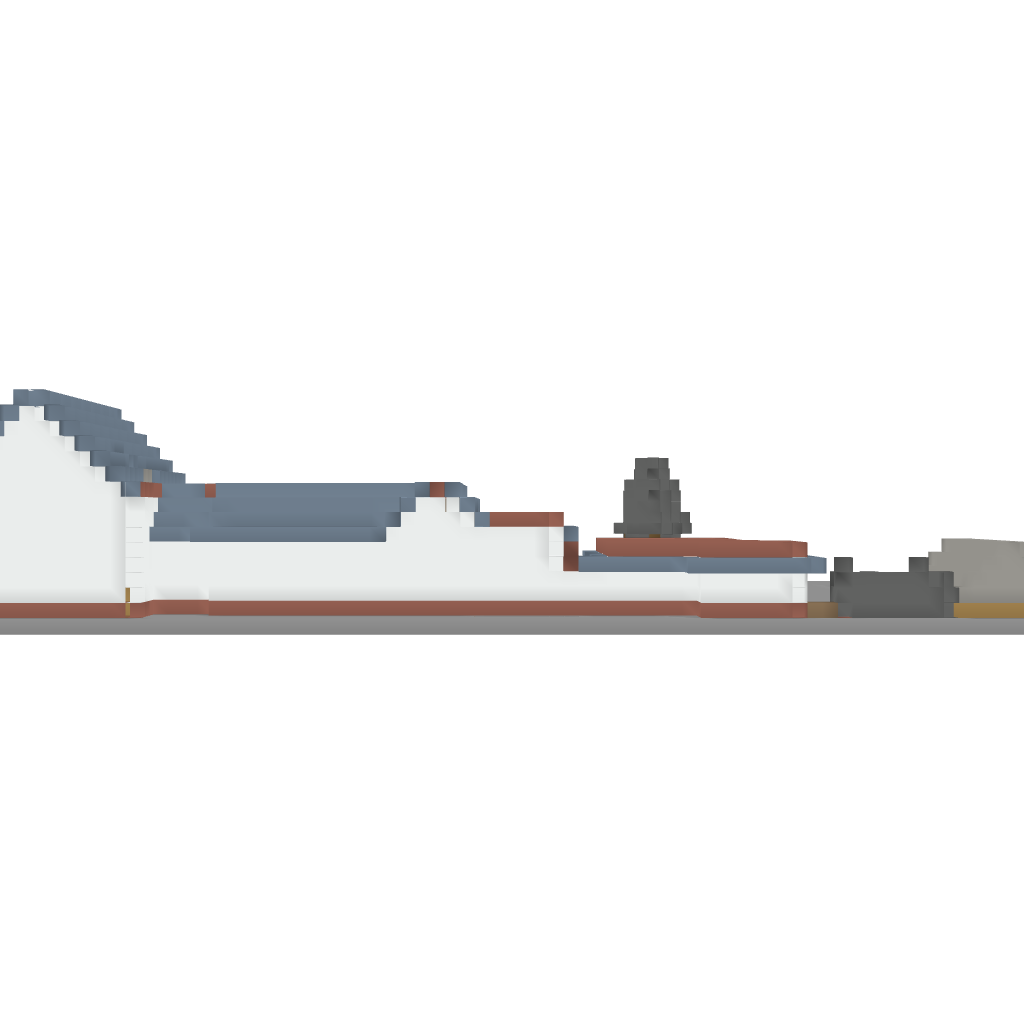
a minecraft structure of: Beautiful House